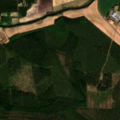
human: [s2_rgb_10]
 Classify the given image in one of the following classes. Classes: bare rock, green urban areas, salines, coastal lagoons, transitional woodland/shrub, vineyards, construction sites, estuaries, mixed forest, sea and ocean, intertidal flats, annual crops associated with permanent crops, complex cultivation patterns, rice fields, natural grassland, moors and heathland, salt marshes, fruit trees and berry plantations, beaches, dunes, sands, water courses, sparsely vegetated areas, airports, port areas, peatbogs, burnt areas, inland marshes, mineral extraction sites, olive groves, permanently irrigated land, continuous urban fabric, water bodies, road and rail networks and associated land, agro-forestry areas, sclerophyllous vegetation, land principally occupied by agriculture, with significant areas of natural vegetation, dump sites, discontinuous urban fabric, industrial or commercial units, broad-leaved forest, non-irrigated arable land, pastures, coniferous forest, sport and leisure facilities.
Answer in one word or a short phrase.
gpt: land principally occupied by agriculture, with significant areas of natural vegetation, coniferous forest, mixed forest, transitional woodland/shrub